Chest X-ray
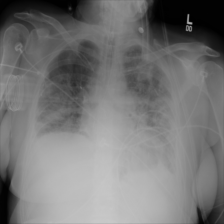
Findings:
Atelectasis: negative
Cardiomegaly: negative
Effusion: negative
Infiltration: negative
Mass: negative
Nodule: negative
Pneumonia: negative
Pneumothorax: negative
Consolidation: positive
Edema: negative
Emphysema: negative
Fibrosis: negative
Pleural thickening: negative
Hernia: negative